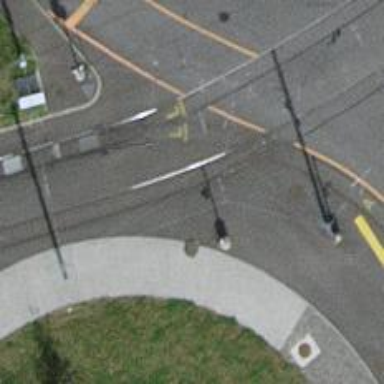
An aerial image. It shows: Tram level crossing on railway.